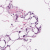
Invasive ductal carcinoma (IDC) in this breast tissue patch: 0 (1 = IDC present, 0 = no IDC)